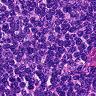
Metastatic tissue present: no